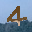
Label: 4